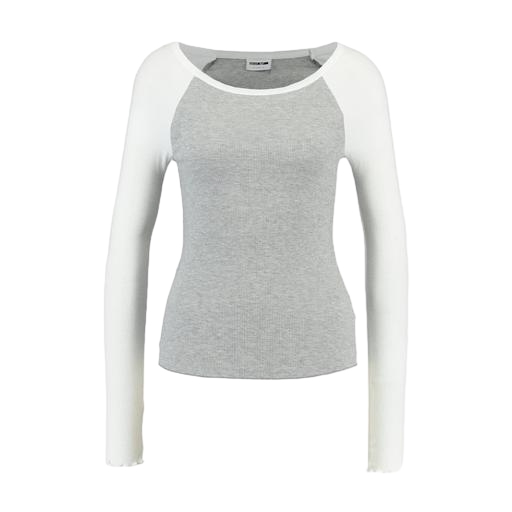
long-sleeve t-shirt only macy, natural t-shirt rib colourblock, longsleeve t-shirt, white background